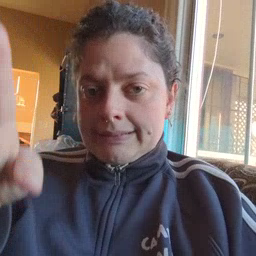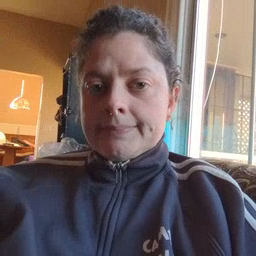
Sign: pretend